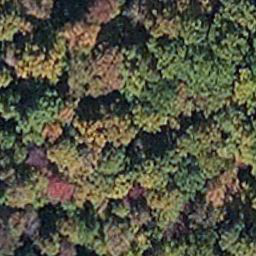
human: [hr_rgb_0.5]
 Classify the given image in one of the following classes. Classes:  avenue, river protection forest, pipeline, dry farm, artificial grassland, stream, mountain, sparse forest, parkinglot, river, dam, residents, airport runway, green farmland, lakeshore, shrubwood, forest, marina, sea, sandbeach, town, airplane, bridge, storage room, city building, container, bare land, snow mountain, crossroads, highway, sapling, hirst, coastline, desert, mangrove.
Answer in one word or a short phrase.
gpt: mangrove